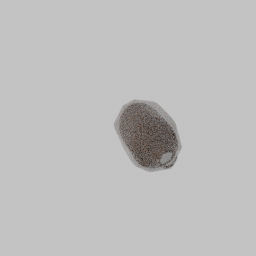
Label: decoration